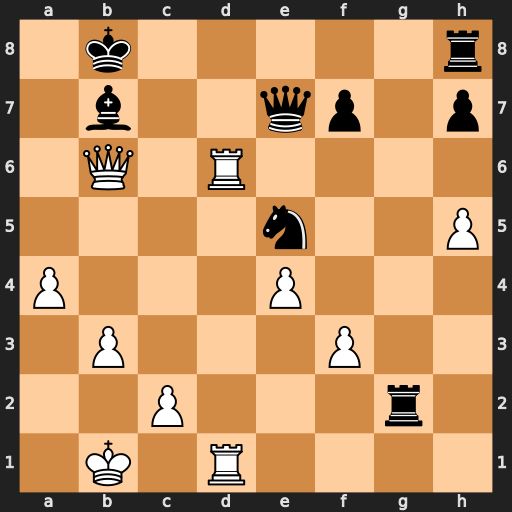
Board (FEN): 1k5r/1b2qp1p/1Q1R4/4n2P/P3P3/1P3P2/2P3r1/1K1R4
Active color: w
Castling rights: -
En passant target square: -
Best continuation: Rd8+ Rxd8 Rxd8+ Qxd8 Qxd8+